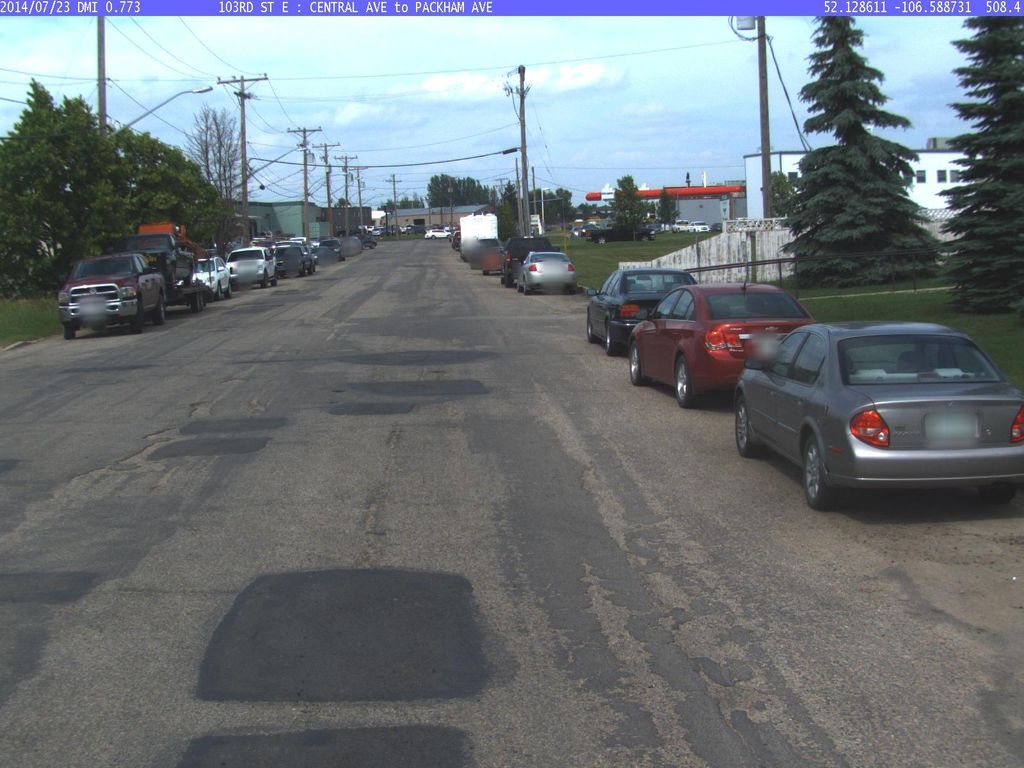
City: saskatoon